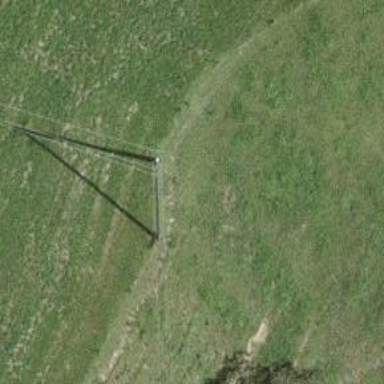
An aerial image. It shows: Utility pole as the man-made structure.